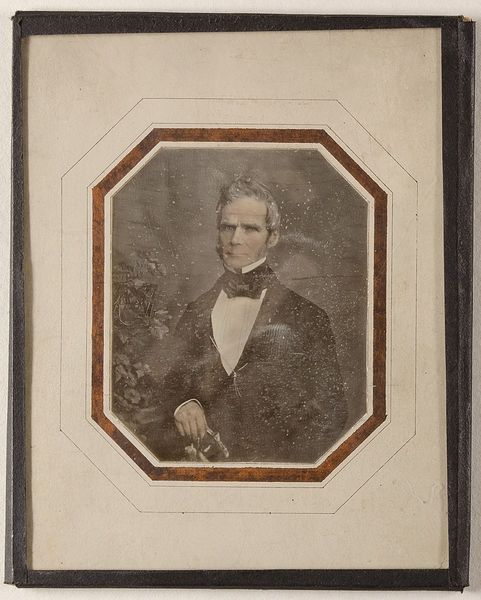
Titel: Dr. Henrici
Künstler: Wilhelm Breuning
Standort: Hamburg
Institution: Museum für Kunst und Gewerbe Hamburg
Schlagwörter: mann, portrait, person, foto, fotografie, photographie, photo, lichtbild, daguerreotypie, historische, bildwerke, angewandte und bildende kunst, hessische systematik, porträt, persönlichkeit, porträtfotografie, porträtphotographie, hüftbild